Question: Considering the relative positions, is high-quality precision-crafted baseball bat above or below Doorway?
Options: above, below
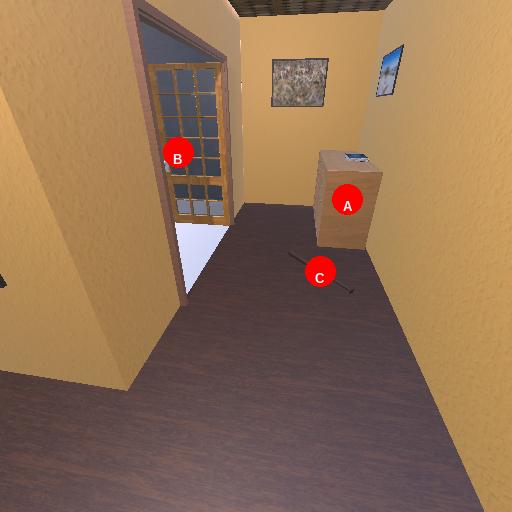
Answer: above